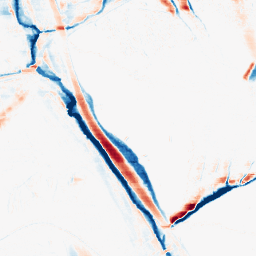
Category: morphological
Decomposition family: morphological_ellipse
Decomposition parameters: operation: average
width: 5
height: 20
Upsampling method: sinc_blackman
Upsampling parameters: scale: 4
kernel_size: 8
Upsampling scale: 4